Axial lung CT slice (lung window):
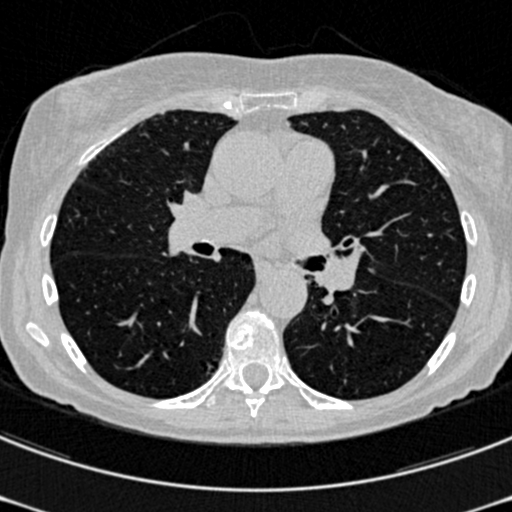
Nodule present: no